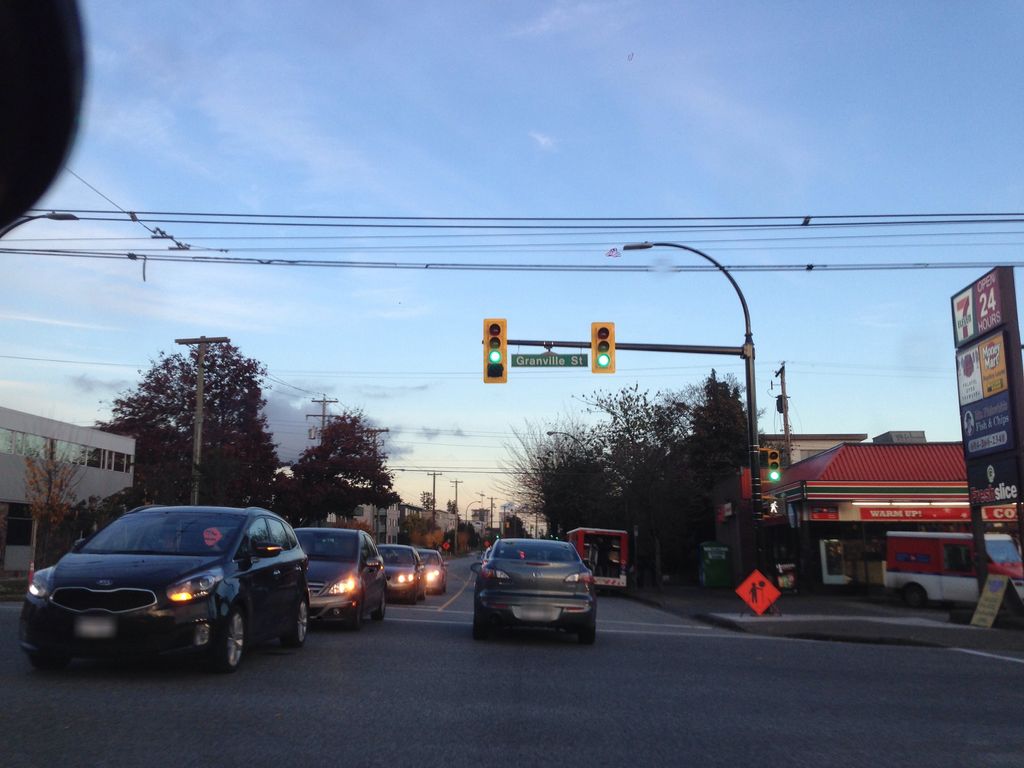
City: vancouver